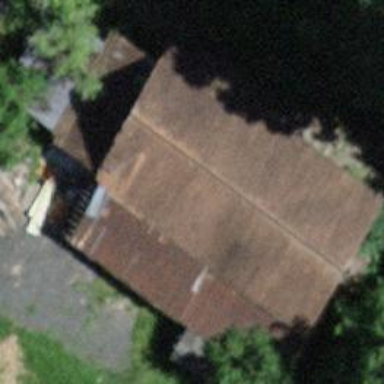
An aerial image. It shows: Barn.